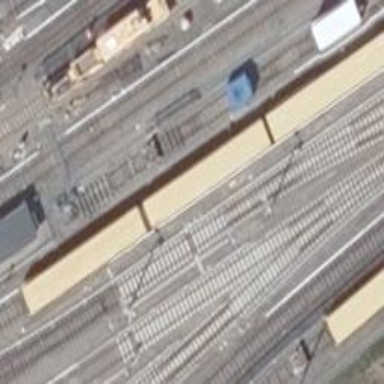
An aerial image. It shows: Railway switch.